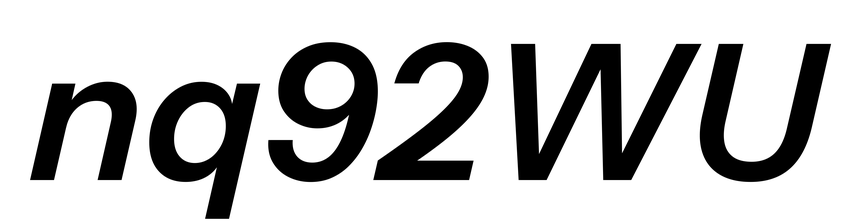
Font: InstrumentSans-Italic_SemiBold_Italic